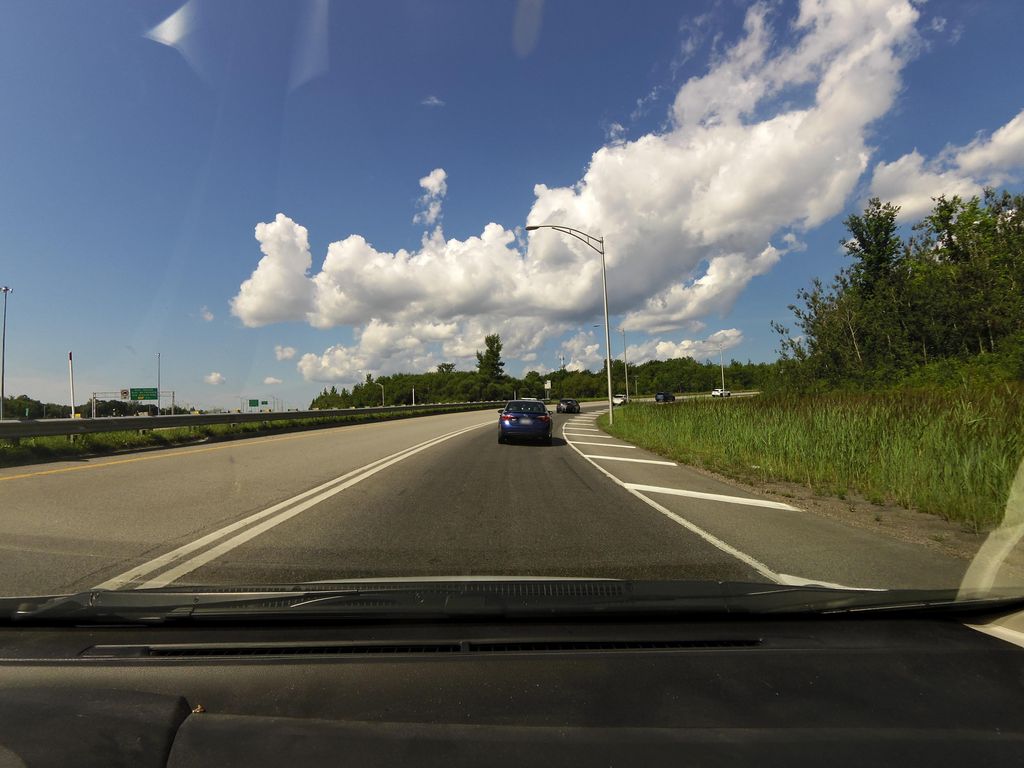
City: quebec_city